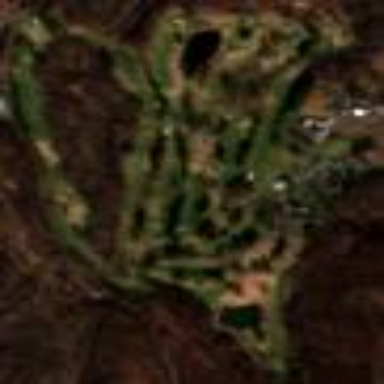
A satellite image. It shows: Golf course surrounded by greenery.